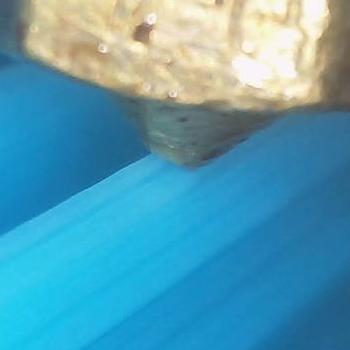
Flow rate: 74%